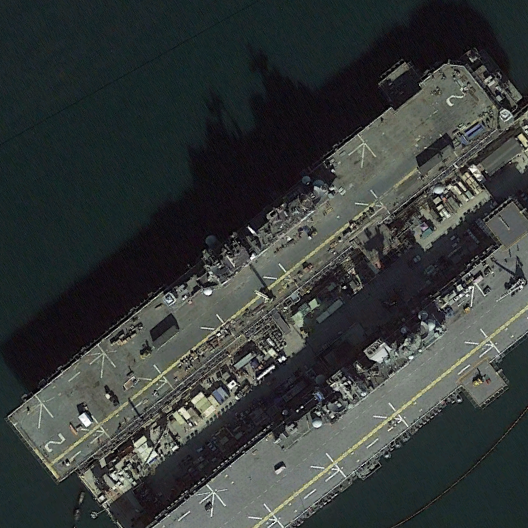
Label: assault